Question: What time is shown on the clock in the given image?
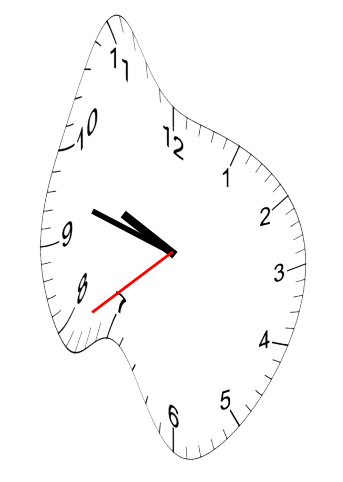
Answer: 09:47:39